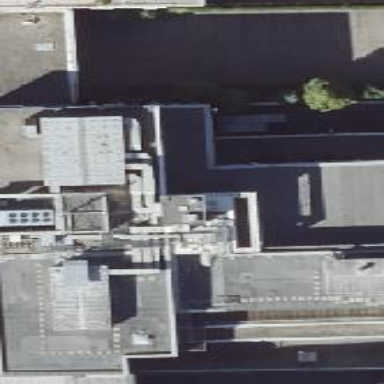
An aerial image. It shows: Part of the building is designated for commercial use.